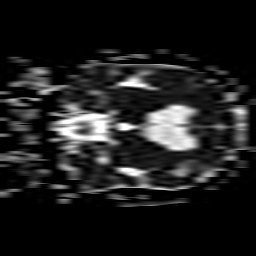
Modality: ADC
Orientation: coronal
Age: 77
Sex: female
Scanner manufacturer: philips
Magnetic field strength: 3 T
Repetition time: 4.324 s
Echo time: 0.06054 s